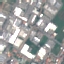
Land use / land cover: Industrial